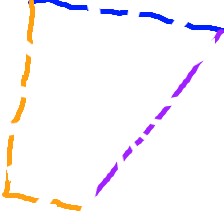
Shape: trapezoid